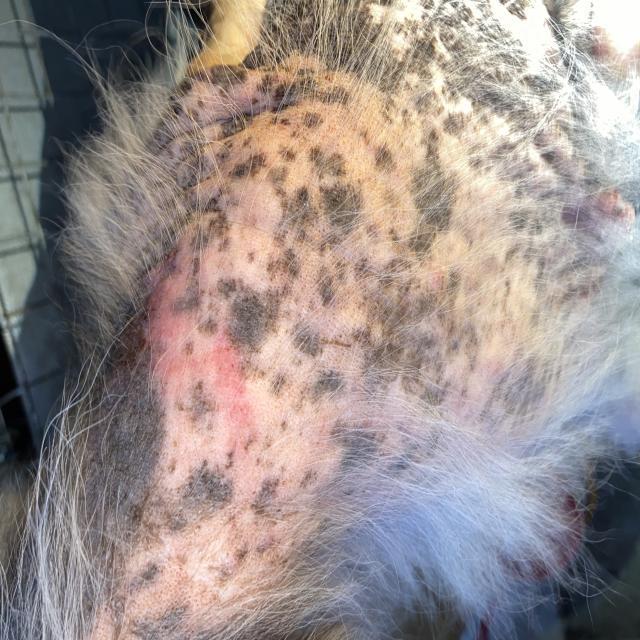
Canine demodicosis (Demodex mange) — caused by Demodex canis mites. Presents with alopecia, follicular papules, pustules, and comedones. Often localized on face and forelimbs.